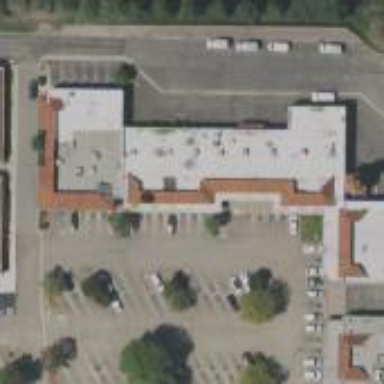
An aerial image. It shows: Retail building.